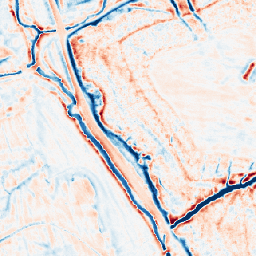
Category: edge_preserving
Decomposition family: bilateral
Decomposition parameters: d: 15
sigma_color: 100
sigma_space: 50
Upsampling method: area
Upsampling parameters: scale: 4
Upsampling scale: 4